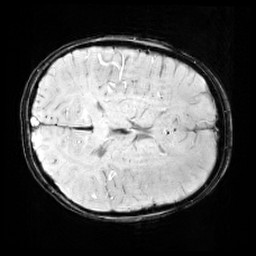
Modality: SWI
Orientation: axial
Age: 10
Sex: male
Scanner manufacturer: siemens
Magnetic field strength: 3 T
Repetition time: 0.027 s
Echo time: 0.02 s